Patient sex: M
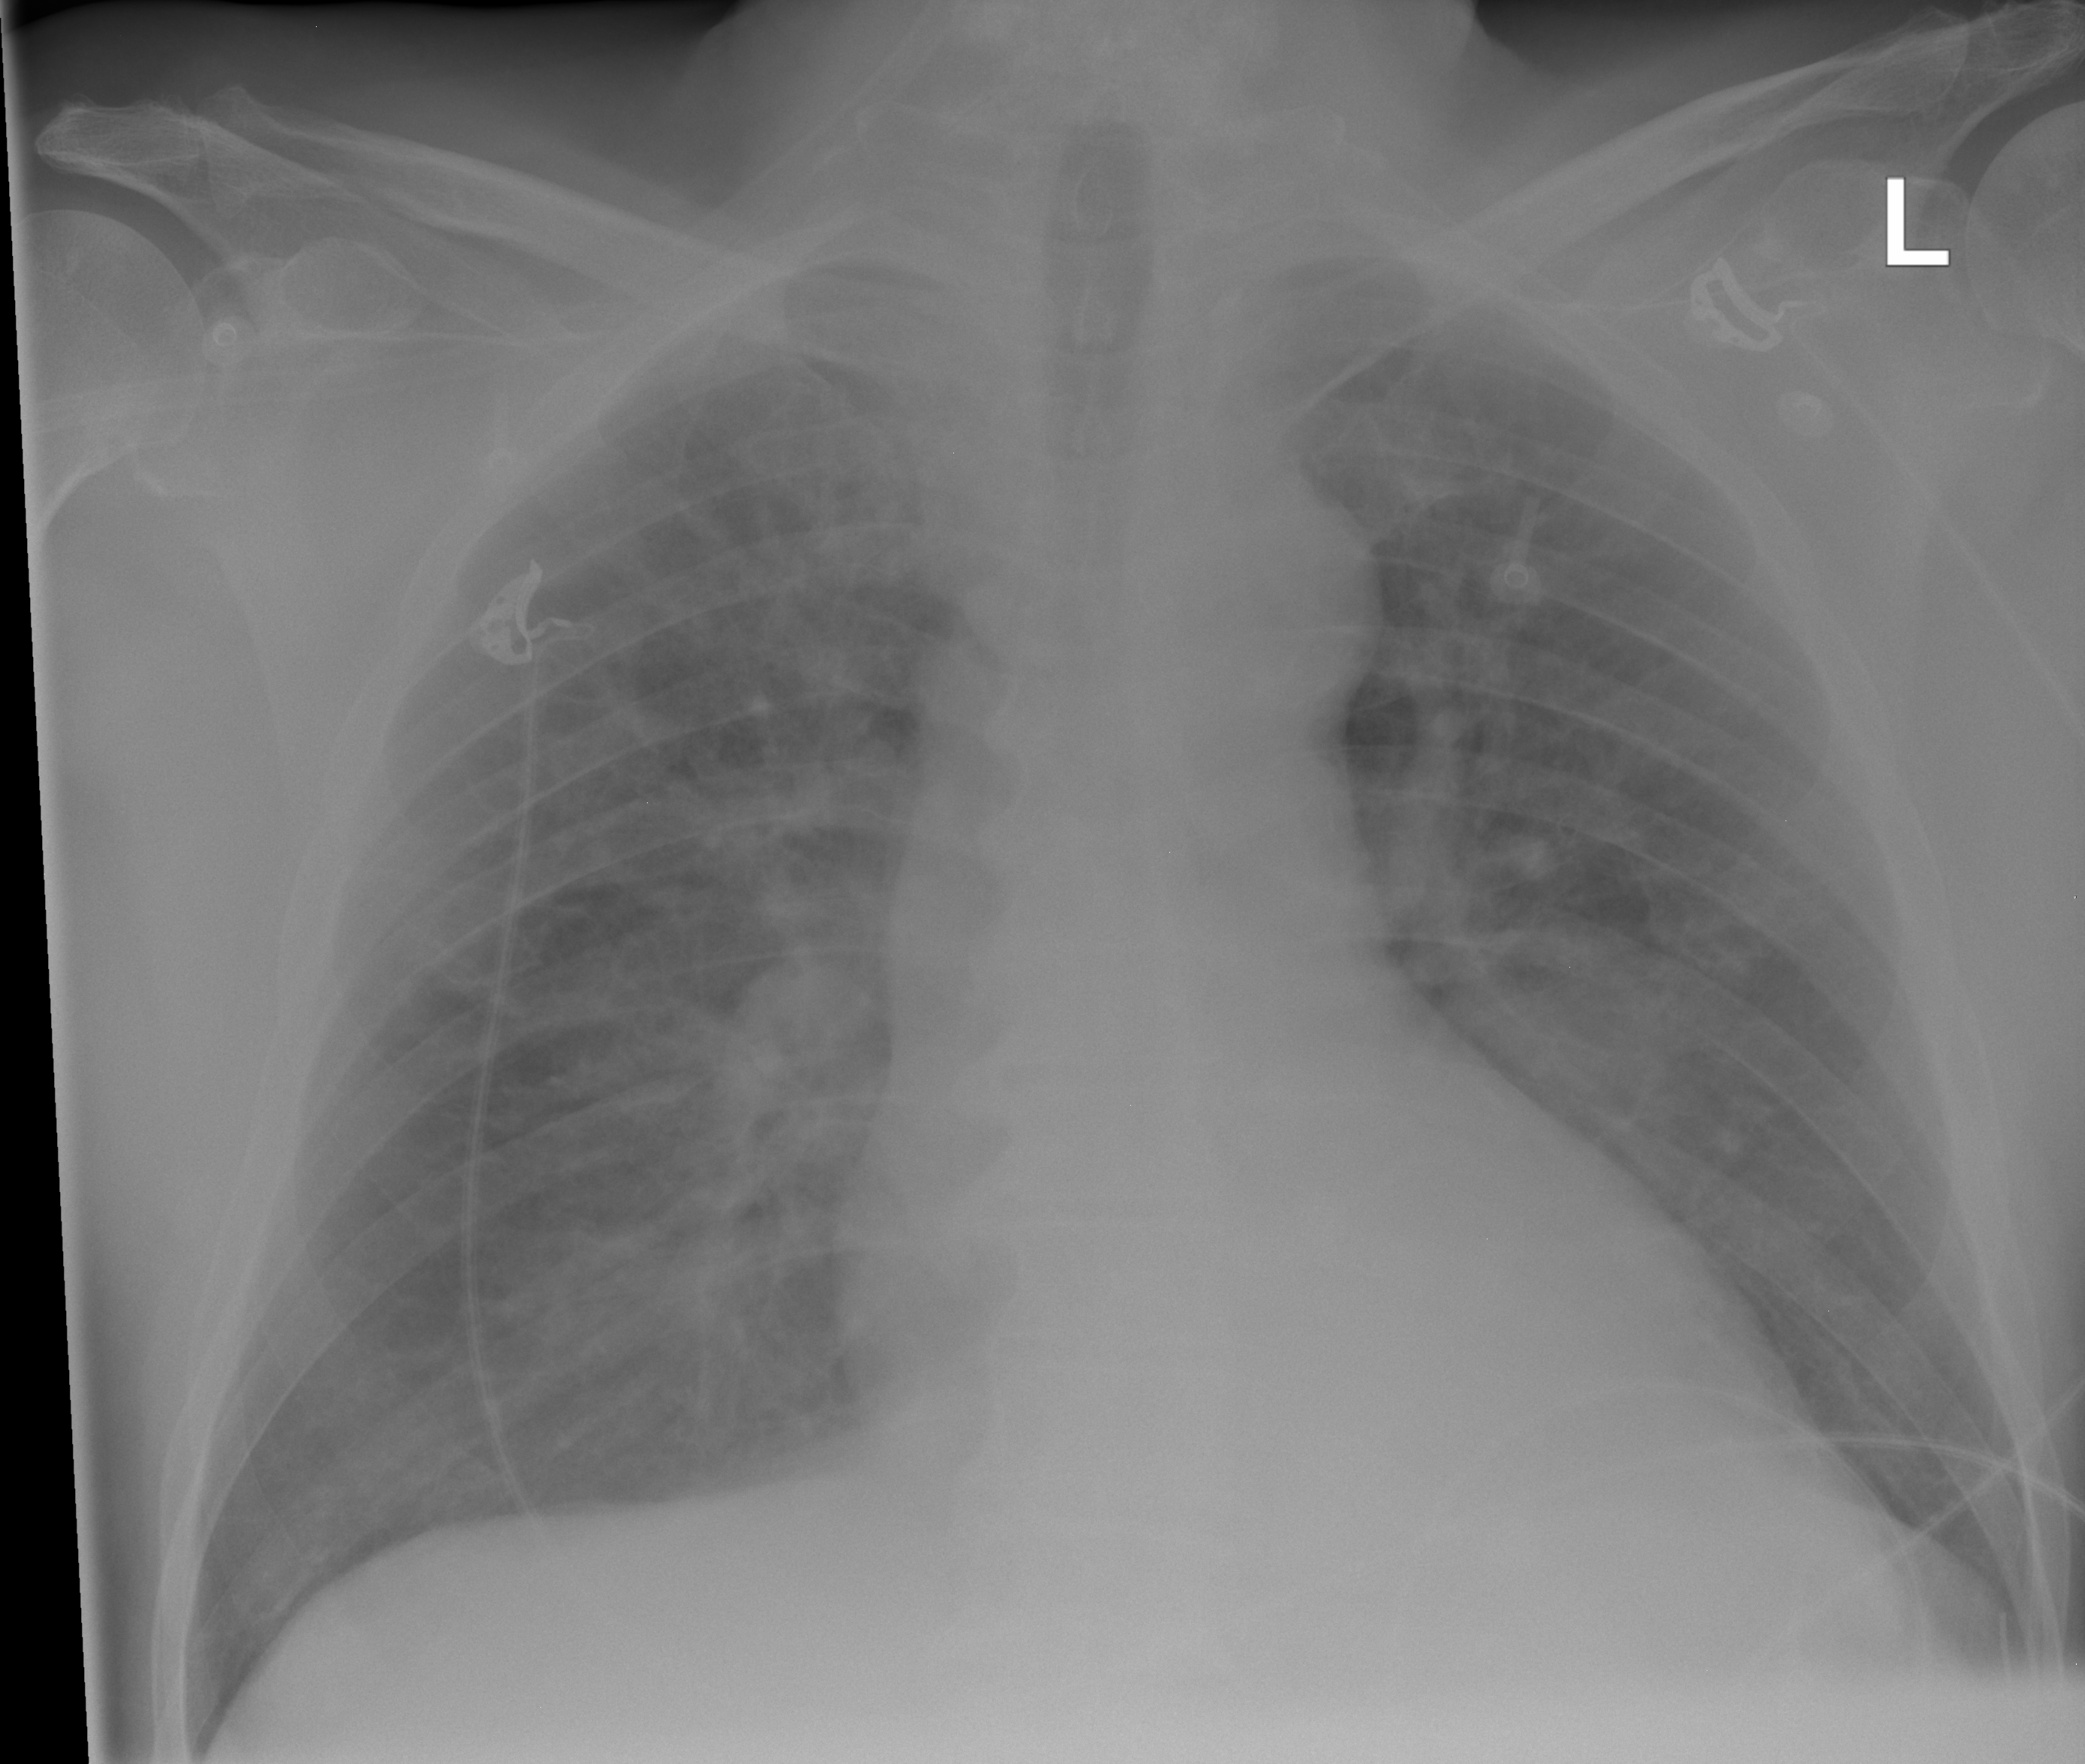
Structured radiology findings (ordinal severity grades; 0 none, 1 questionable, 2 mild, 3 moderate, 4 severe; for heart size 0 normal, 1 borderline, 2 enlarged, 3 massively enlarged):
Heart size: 0
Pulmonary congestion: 2
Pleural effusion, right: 0
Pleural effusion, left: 0
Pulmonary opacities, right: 0
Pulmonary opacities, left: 0
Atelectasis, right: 0
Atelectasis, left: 0